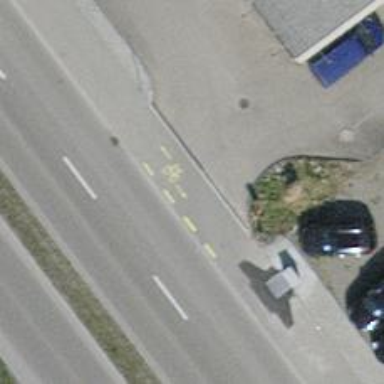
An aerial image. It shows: Uncontrolled and unmarked road crossing.